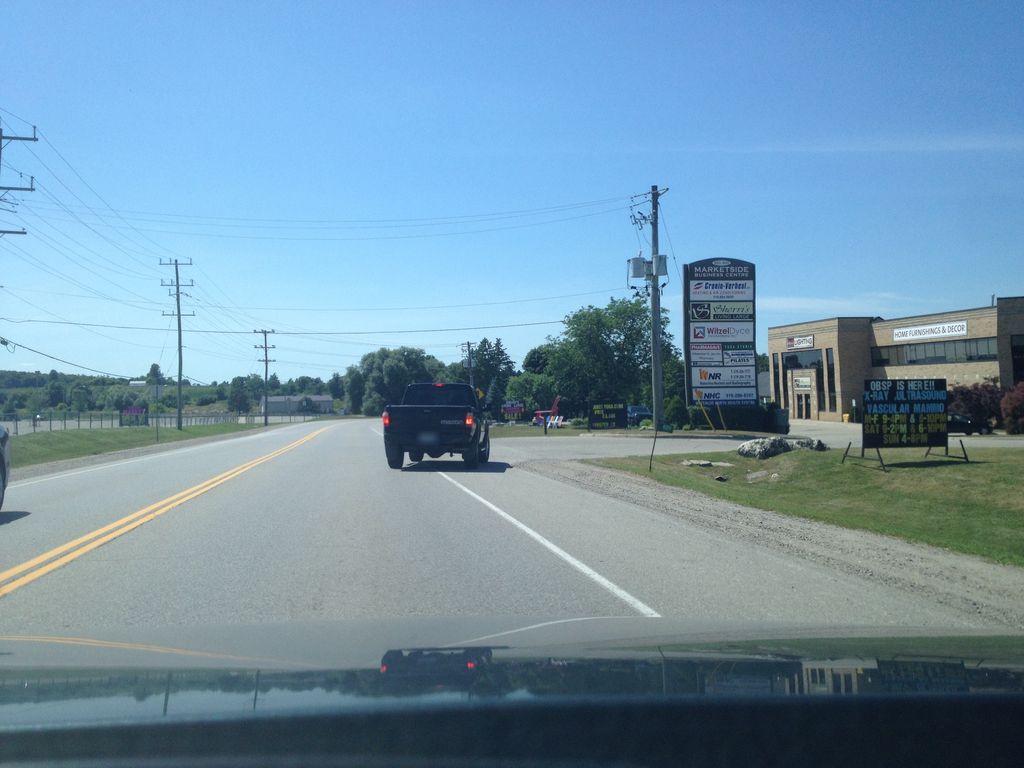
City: kitchener-waterloo